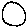
Label: circle